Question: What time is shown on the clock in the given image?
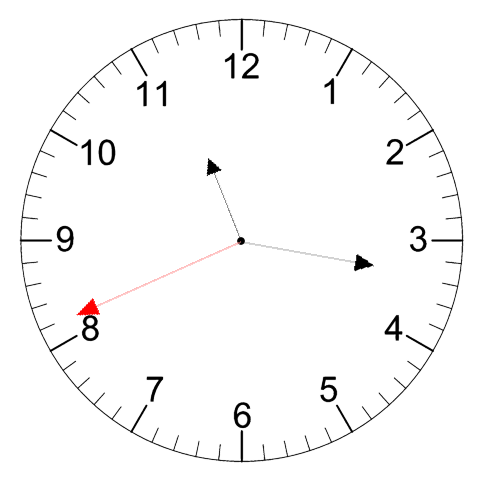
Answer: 11:16:41